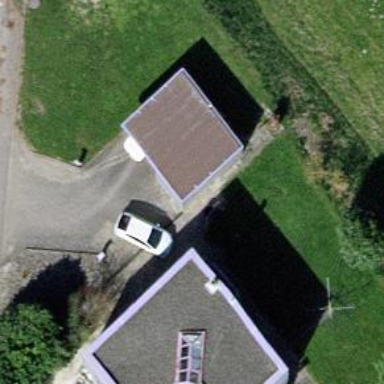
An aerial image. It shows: Garage.